【题型】填空题　【知识点】函数　【难度】easy
已知函数$y=f(x)$是定义在$\mathbb{R}$上的奇函数，当$x\geq0$时，$f(x)=\dfrac{|x-a|+|x-2a|-m}{2}$.其中$a,m$为实数，且$a>0$.若对任意$x\in\mathbb{R}$，$f(x-1)\leq f(x)$恒成立，求实数$a$的取值范围\underline{\quad\quad}.
【解答】
\textbf{【答案】}$\left(0,\dfrac{1}{6}\right]$

\vspace{0.3cm}
\textbf{【解析】}$a>0$，由题意得$f(0)=\dfrac{a+2a-m}{2}=0$，解得$m=3a$，当$x\geq0$时，

$f(x)=\dfrac{|x-a|+|x-2a|-3a}{2}=\begin{cases}
x-3a, & x>2a \\
-a, & a\leq x\leq2a \\
-x, & x<a
\end{cases}$，画出$x\in\mathbb{R}$上的函数$f(x)$的图象，

$f(x-1)$是由$f(x)$向右平移1个单位得到，

结合图象，要想$f(x-1)\leq f(x)$恒成立，只需$3a-(-3a)\leq1$，解得$a\leq\dfrac{1}{6}$

又$a>0$，故$0<a\leq\dfrac{1}{6}$，所以$a$的取值范围为$\left\{a\mid 0<a\leq\dfrac{1}{6}\right\}$.
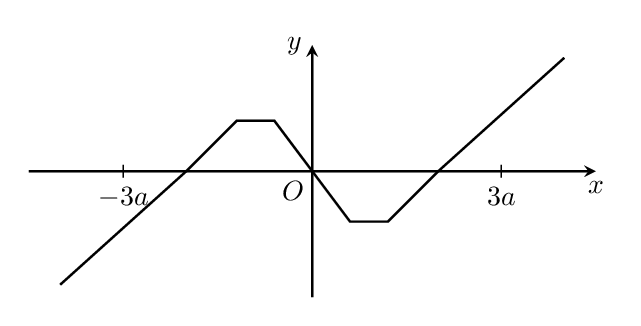